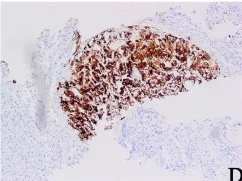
Microscopic architectural features of a liver mass biopsy. (D) Melan-A staining: diffuse and strong positive cytoplasm of tumor cells. Ki-67 staining: the Ki-67 index hit 5%. F original magnification is x200; E original magnification is x100).
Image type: pathology (immunostaining)